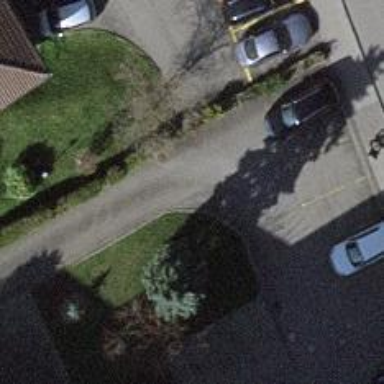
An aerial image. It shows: Road serving as parking aisle.